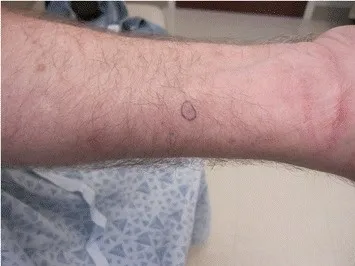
Forearm demonstrating numerous blue-black macules.
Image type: medical_photograph (skin_photograph)